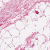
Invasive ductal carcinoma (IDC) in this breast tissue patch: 0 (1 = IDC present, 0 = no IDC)